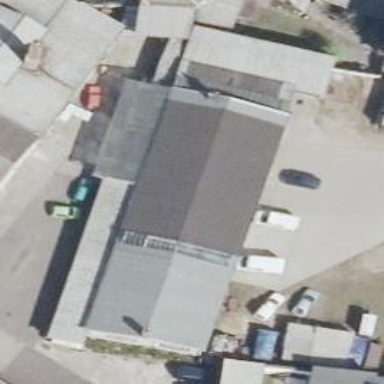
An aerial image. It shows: Car repair shop.